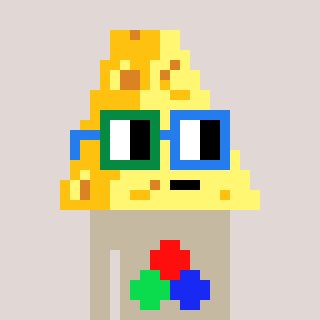
a pixel art character with square green and blue glasses, a cheese-shaped head and a bege-colored body on a warm background